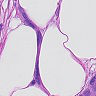
Metastatic tissue present: yes